Field crop: tomato
Growth stage: 1
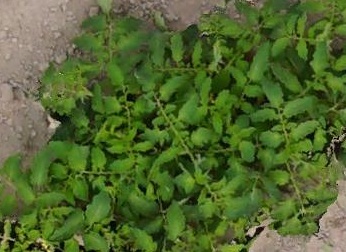
Species: tomato